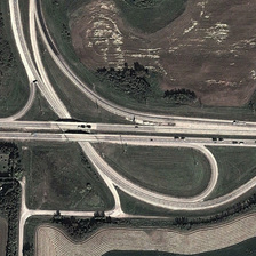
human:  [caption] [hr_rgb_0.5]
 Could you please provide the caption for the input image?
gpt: The two-ring viaduct is located on the grass and has strip-shaped paths.

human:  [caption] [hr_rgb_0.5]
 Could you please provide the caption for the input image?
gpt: A two-ring viaduct is located on a lawn with striped tracks.

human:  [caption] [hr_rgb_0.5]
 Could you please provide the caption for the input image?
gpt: This straight viaduct spans winding roads and farmland.

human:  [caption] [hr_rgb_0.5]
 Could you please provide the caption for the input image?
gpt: This straight viaduct spans curved roads and farmland.

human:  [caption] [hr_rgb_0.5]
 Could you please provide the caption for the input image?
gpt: The viaduct with two loops is located on the grass with striped tracks.